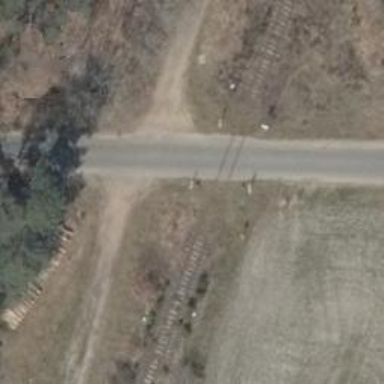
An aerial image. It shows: Railway level crossing.